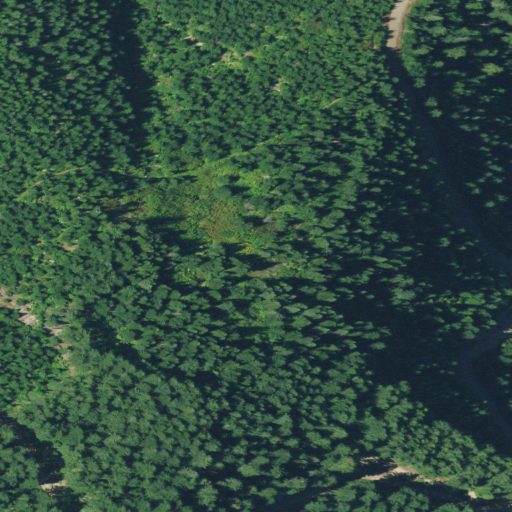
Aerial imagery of mountain in Oregon named Canton Point containing evergreen forest and shrub